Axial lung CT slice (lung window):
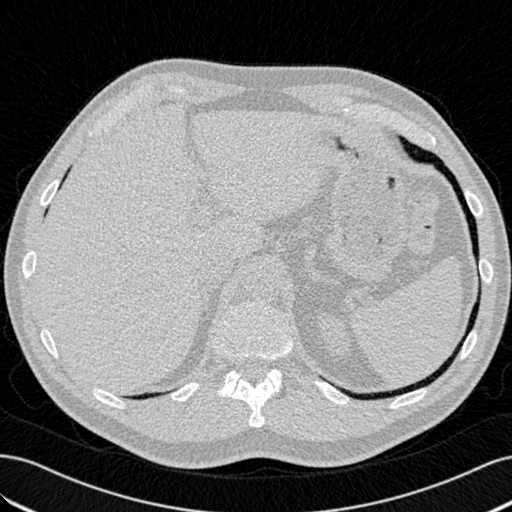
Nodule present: no